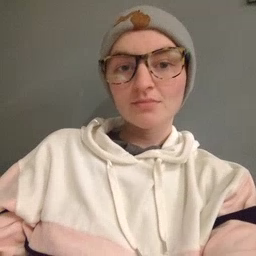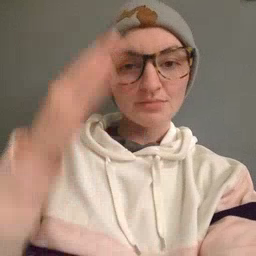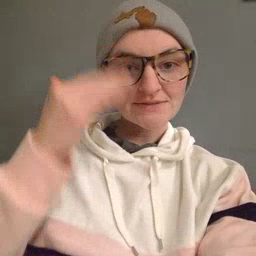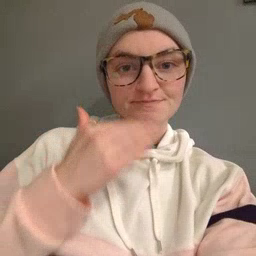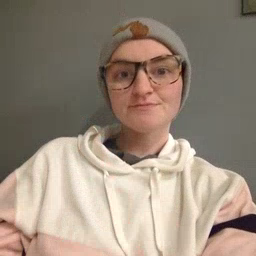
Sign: head